Interaction volume radius: 10 \u00c5
Interaction volume height: 25 \u00c5
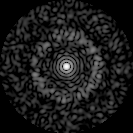
Disorder parameter: 0.8498